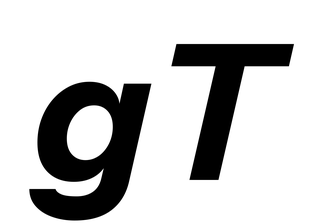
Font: InstrumentSans-Italic_Bold_Italic